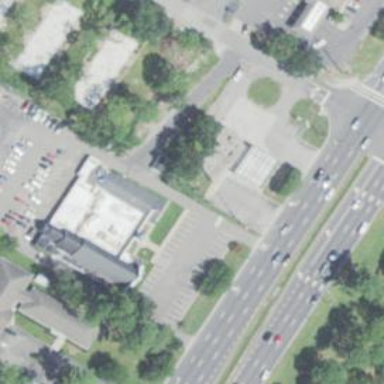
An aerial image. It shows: Convenience shop.